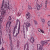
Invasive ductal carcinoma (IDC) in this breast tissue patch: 1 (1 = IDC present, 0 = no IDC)